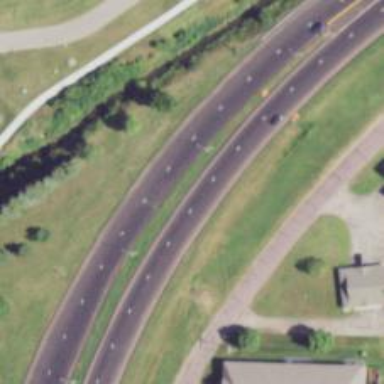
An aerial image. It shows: Trunk highway.